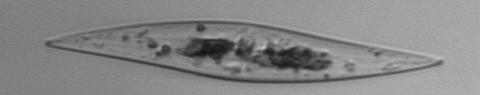
Label: Pleurosigma